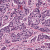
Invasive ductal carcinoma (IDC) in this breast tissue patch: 1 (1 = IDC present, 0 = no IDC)